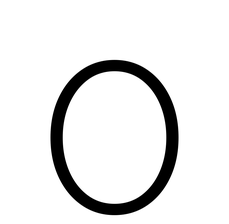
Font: Inter_ExtraLight